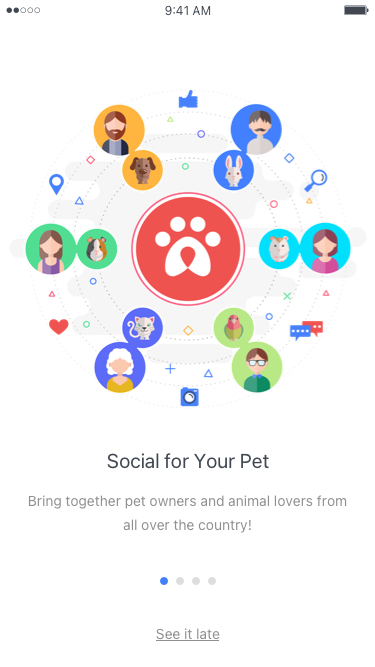
Text in this UI design:
Social for Your Pet
Bring together pet owners and animal lovers from all over the country!
Next